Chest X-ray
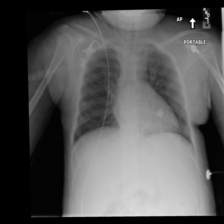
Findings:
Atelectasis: negative
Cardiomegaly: negative
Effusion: negative
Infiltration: positive
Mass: negative
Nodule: negative
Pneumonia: negative
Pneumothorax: negative
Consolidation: negative
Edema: negative
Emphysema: negative
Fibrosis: negative
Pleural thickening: negative
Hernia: negative